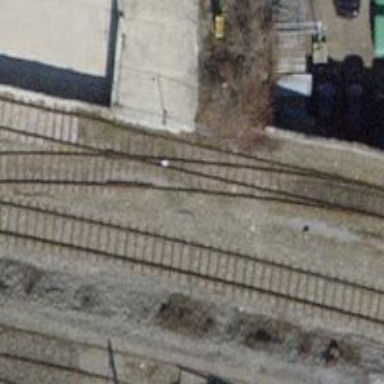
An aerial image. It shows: Railway switch.